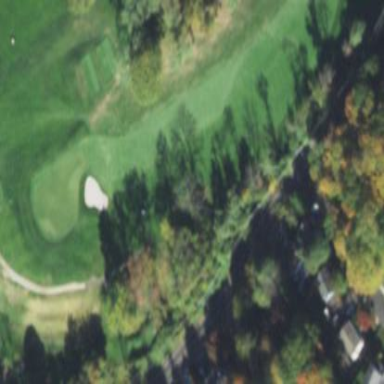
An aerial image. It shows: Golf fairway surrounded by grass.